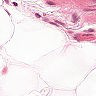
Metastatic tissue present: no